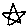
Label: star